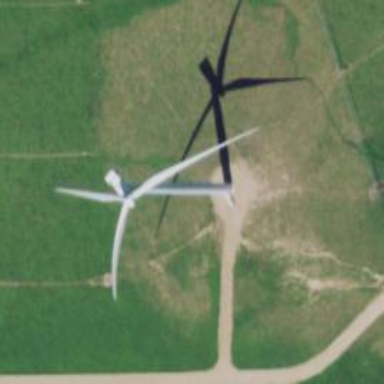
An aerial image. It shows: Wind generator powered by horizontal-axis wind turbine.